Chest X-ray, PA view. Patient: 31 years old, sex F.
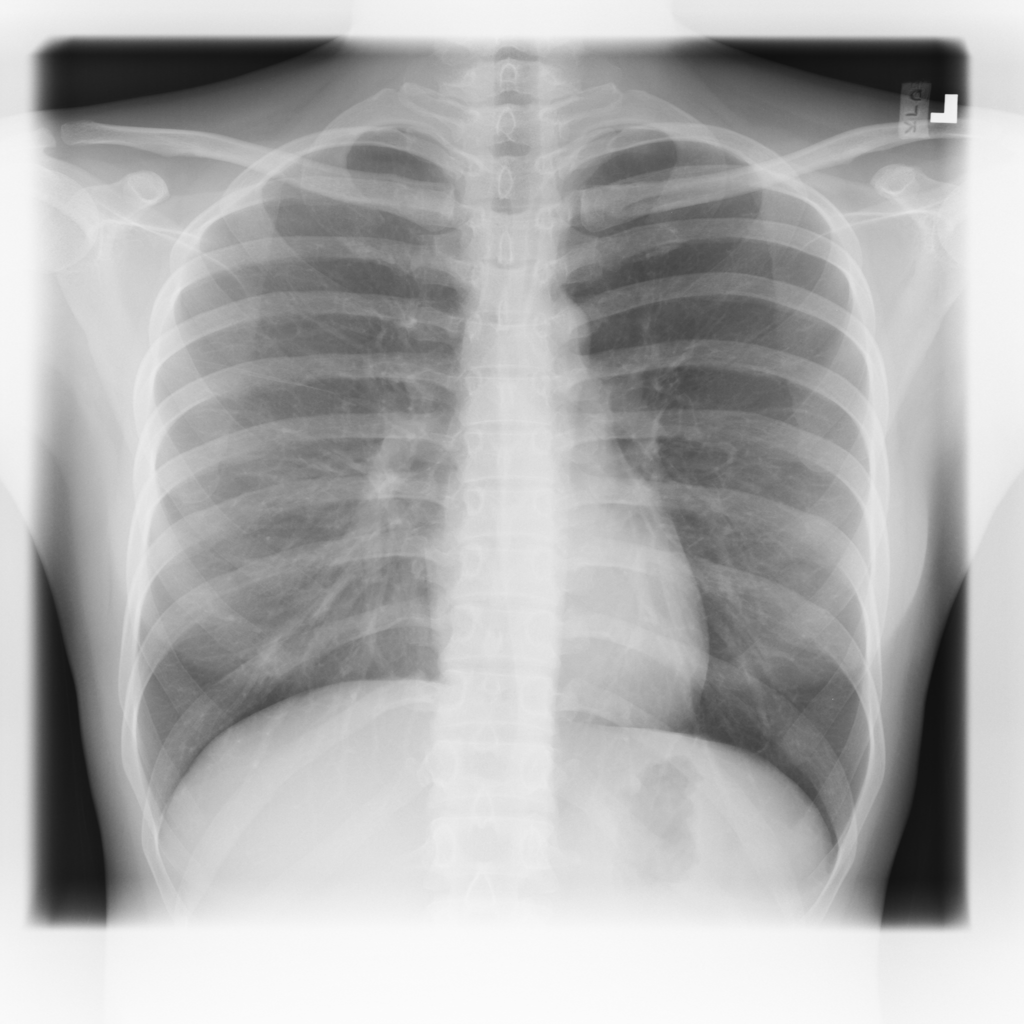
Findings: No Finding